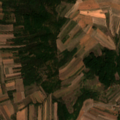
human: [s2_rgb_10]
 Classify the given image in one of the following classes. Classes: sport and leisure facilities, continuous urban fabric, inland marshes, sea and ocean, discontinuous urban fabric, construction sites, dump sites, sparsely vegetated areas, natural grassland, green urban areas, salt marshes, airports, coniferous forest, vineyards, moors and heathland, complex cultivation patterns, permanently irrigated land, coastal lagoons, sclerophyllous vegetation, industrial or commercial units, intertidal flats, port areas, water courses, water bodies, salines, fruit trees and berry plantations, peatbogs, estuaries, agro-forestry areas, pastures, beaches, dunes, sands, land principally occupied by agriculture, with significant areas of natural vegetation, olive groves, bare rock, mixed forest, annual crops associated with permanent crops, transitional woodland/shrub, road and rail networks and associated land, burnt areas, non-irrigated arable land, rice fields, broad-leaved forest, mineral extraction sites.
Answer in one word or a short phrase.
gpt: non-irrigated arable land, land principally occupied by agriculture, with significant areas of natural vegetation, broad-leaved forest, transitional woodland/shrub